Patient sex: M
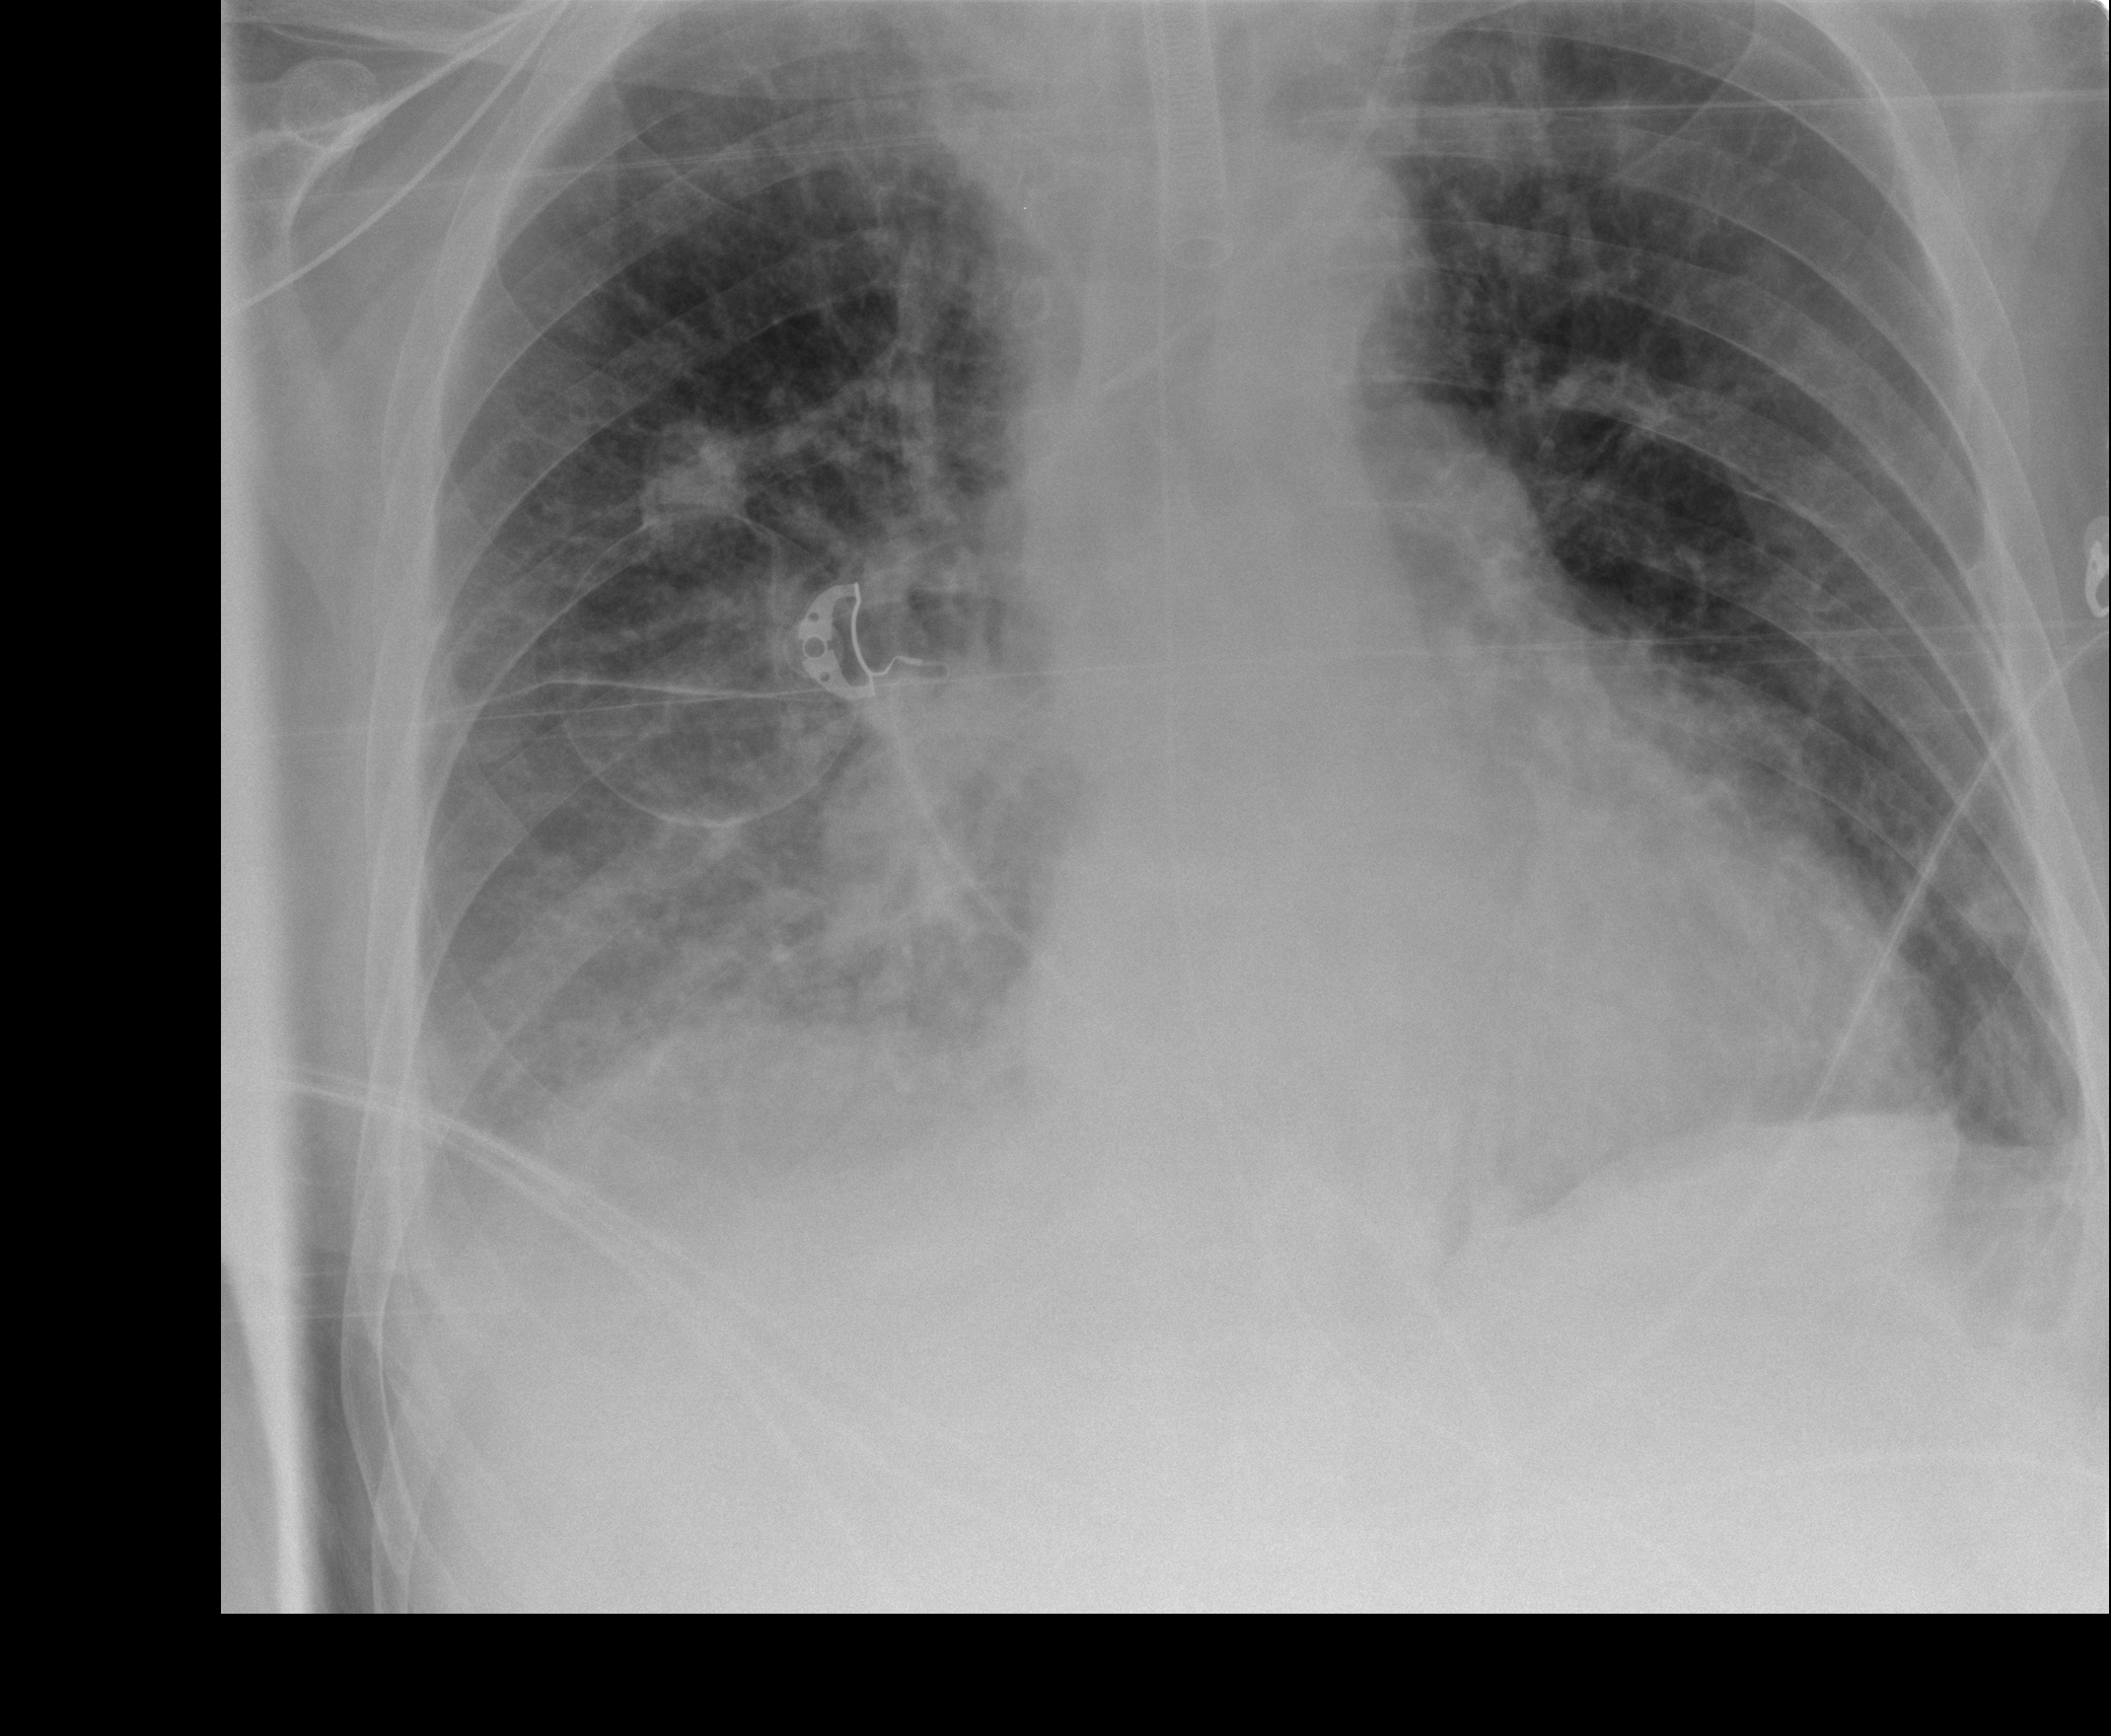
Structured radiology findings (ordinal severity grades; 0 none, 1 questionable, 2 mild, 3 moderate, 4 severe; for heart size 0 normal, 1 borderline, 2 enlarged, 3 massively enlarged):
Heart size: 2
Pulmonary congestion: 3
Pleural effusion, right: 2
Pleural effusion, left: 2
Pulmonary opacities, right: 3
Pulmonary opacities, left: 2
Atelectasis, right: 3
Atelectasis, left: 2